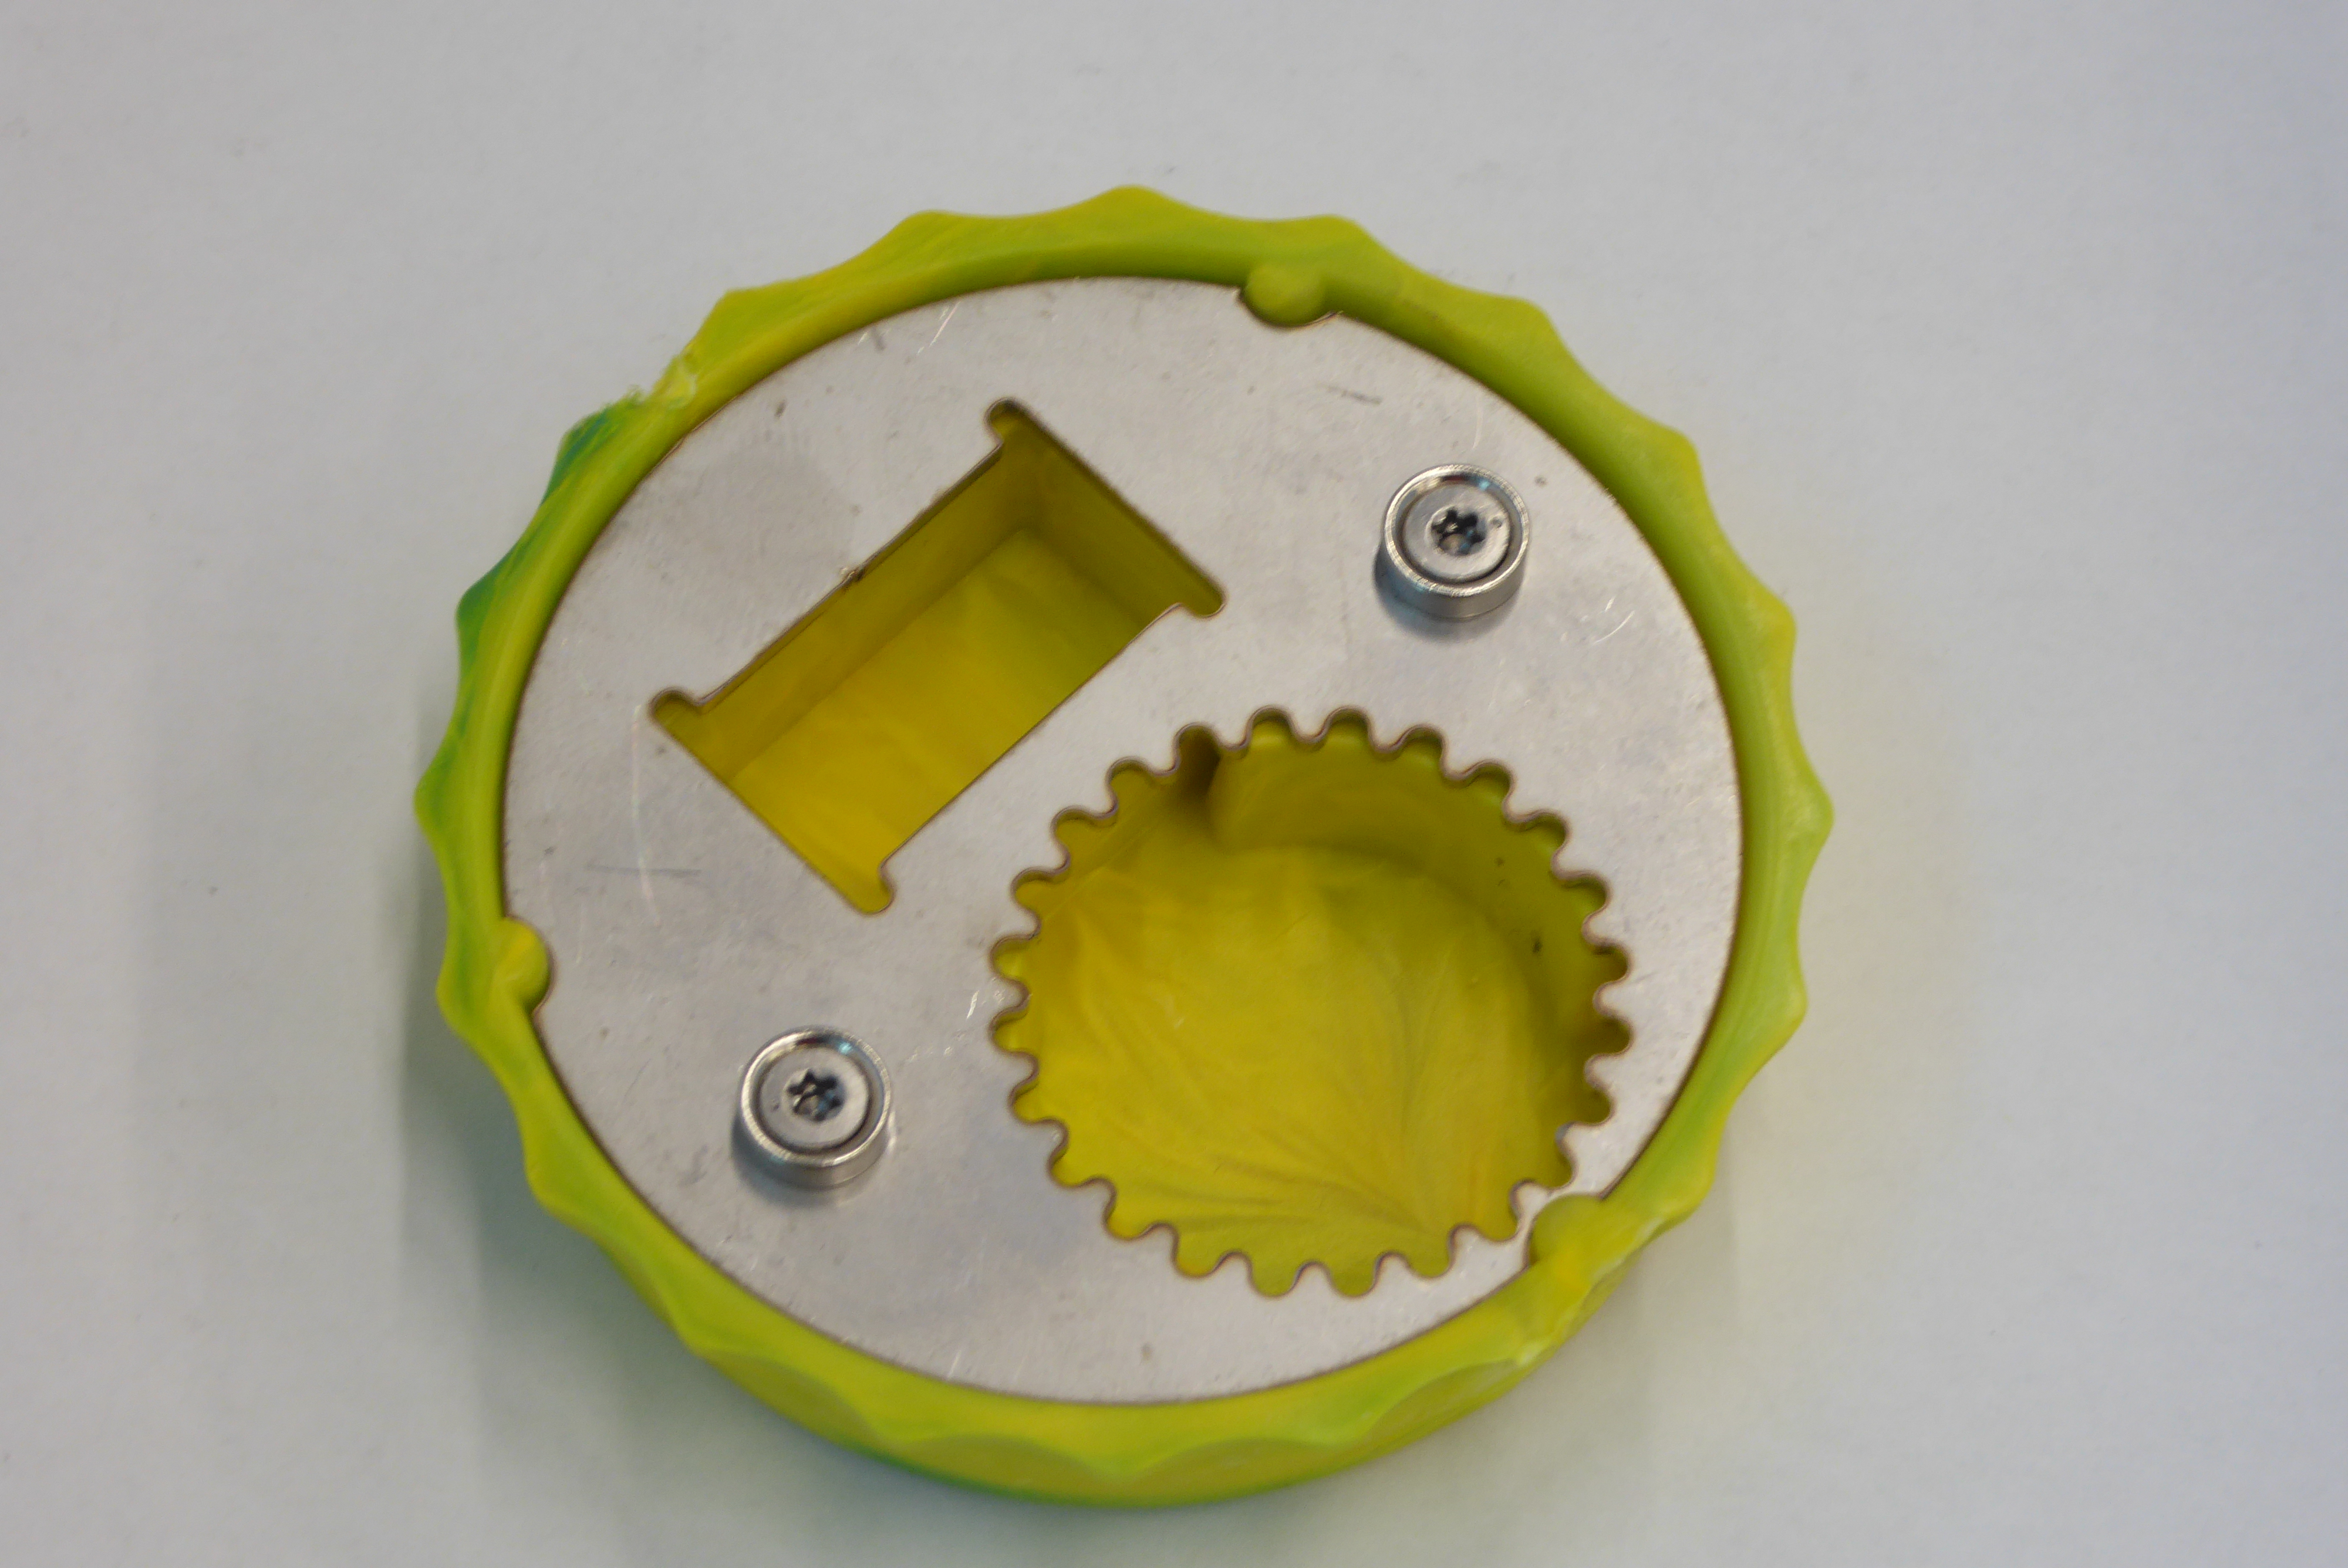
Label: Bottle Opener